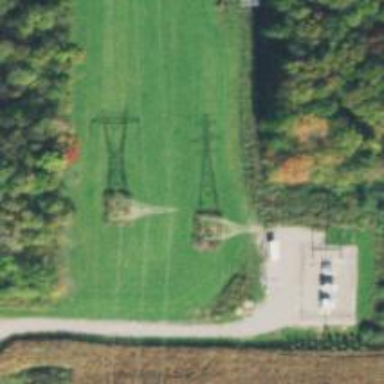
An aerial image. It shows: Lattice structure tower used for power distribution.